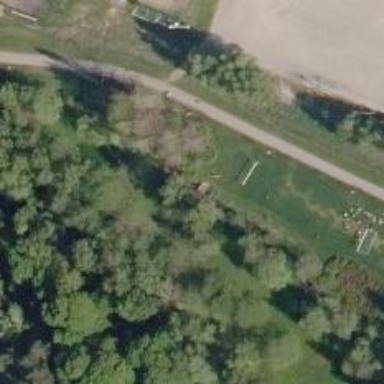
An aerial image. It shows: Path leading to bridge.